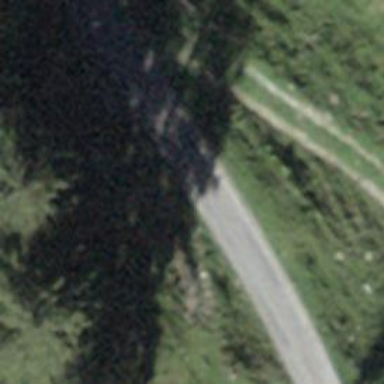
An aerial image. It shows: Track road with grade4 tracktype.